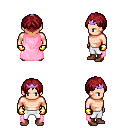
a pixel art fantasy rpg character, male body template, human, light skin, pink cape, white pants, brunette parted hairstyle, purple tiara, gold gloves, brown shoes, four views (front, back, left, right), 2x2 character sprite sheet, small pixel art, hard edges, no anti-aliasing